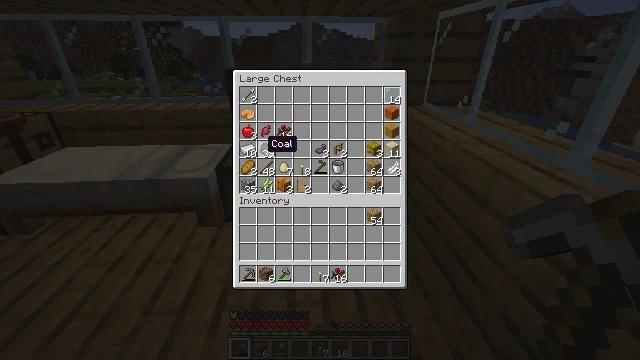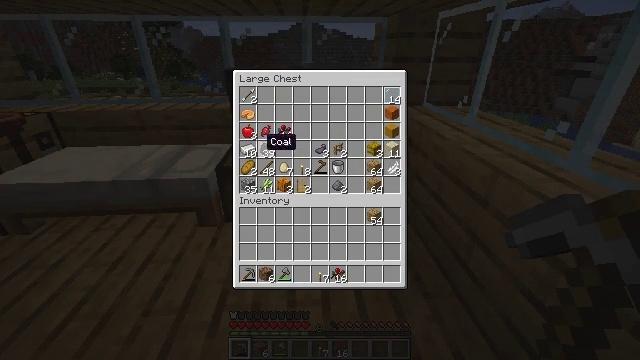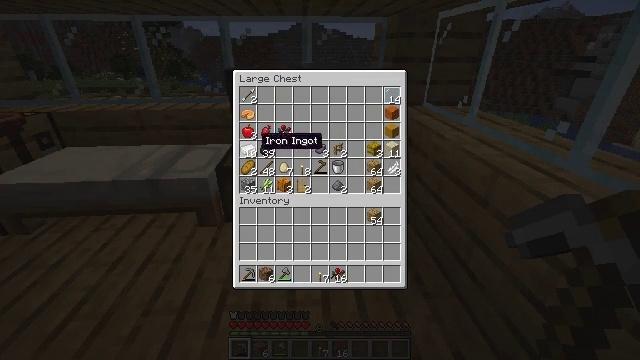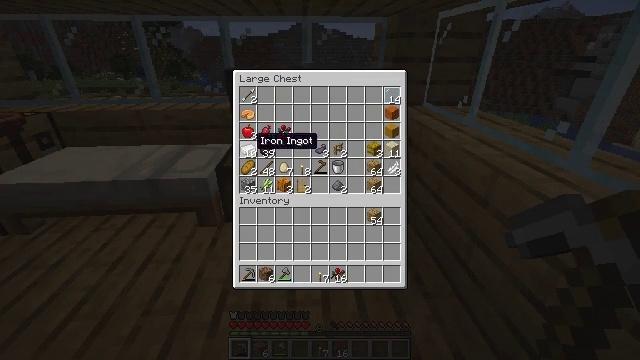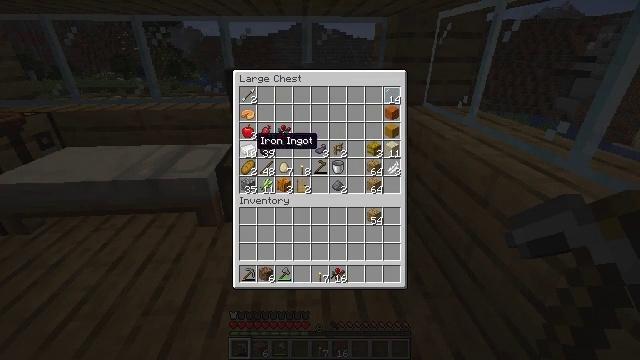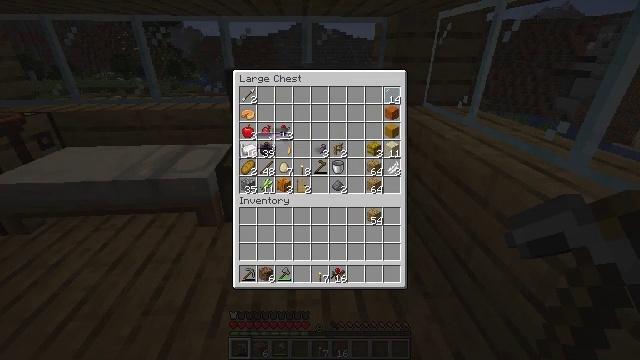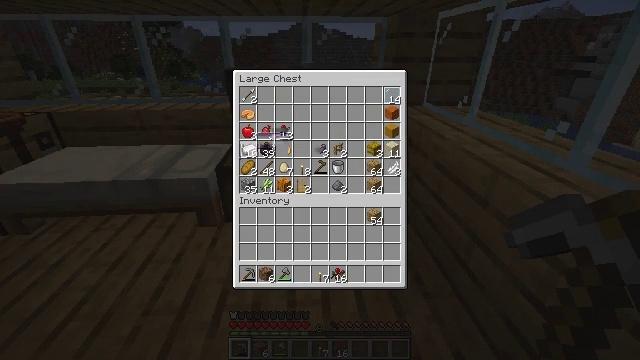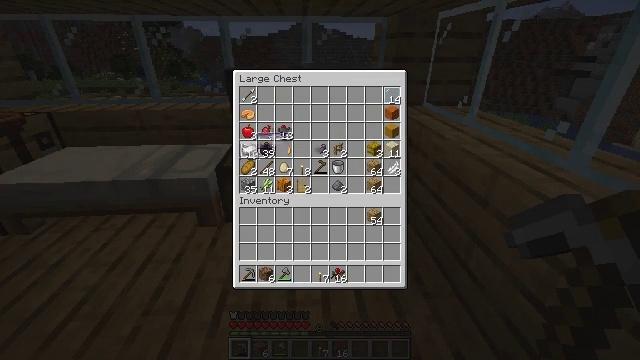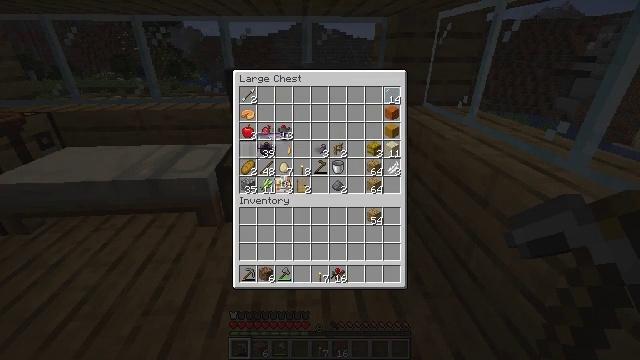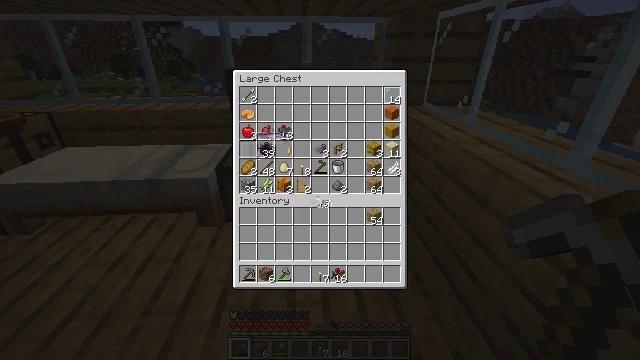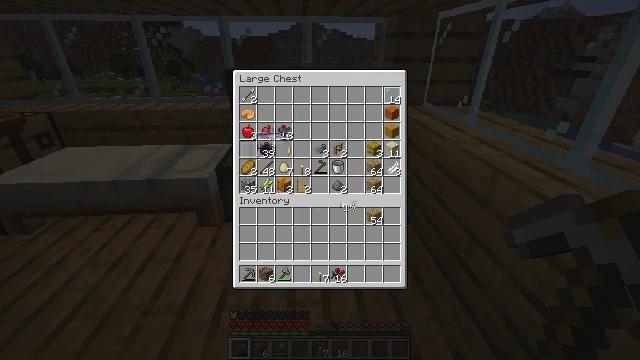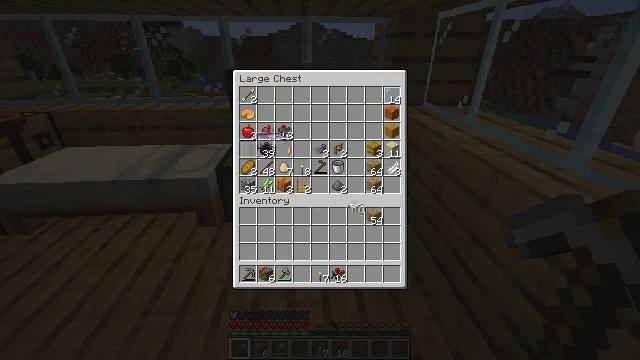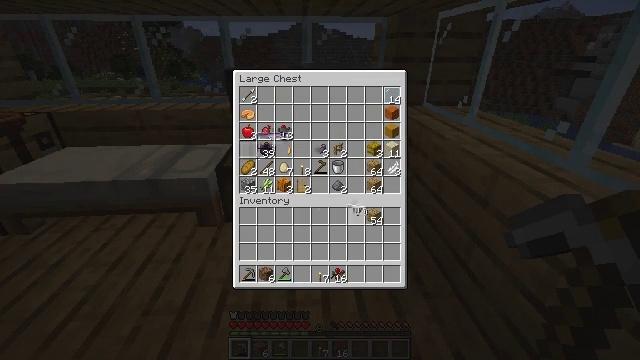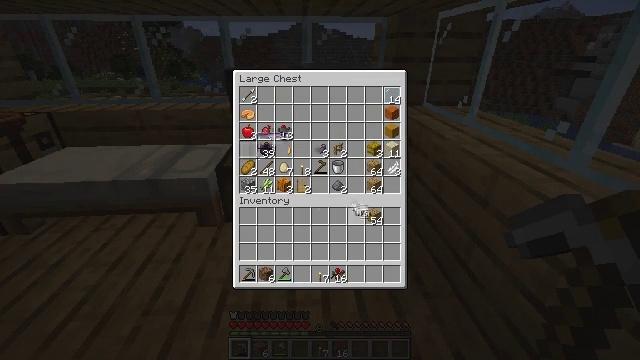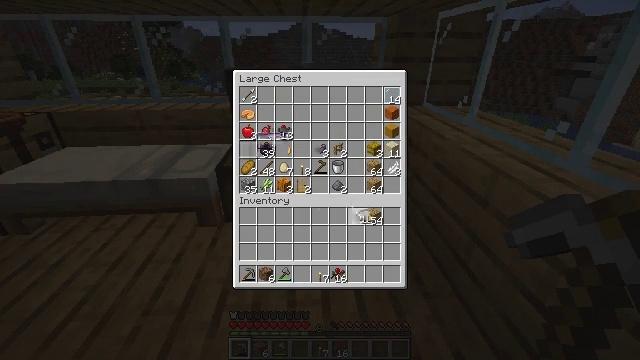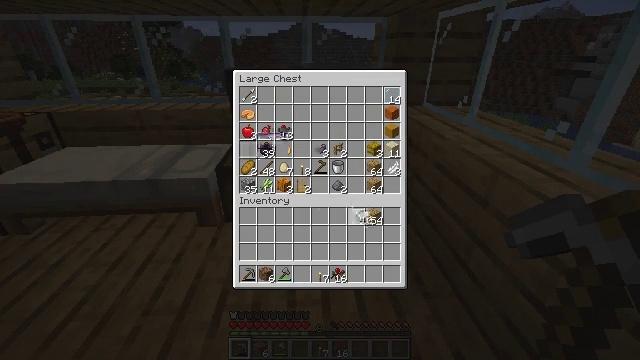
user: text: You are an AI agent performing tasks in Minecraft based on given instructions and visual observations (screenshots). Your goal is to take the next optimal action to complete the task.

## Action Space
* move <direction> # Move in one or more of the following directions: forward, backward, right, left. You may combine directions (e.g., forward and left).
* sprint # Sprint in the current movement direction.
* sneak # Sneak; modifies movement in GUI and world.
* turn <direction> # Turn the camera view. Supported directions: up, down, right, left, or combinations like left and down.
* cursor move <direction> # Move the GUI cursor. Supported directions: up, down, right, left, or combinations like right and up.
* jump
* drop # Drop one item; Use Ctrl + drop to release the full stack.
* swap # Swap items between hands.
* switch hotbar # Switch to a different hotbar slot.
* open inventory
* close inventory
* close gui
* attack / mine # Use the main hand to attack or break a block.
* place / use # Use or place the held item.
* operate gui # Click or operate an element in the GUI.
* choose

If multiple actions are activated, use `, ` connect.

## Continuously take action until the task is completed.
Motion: motion action
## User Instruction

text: Create a shield using the crafting table.
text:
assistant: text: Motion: no_op
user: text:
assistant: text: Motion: no_op
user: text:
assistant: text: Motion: no_op
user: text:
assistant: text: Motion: no_op
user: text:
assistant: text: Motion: operate gui
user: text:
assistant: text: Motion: operate gui
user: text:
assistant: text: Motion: operate gui
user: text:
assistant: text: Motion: cursor move right and down
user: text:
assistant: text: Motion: cursor move right and down
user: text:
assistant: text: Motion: cursor move right
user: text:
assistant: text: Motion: cursor move right
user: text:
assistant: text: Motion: no_op
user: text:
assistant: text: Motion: no_op
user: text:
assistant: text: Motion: no_op
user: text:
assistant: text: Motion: no_op
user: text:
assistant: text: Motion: choose
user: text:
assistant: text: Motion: choose
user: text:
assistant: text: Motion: choose
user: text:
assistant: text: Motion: no_op
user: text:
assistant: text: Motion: no_op
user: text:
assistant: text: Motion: no_op
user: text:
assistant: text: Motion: no_op
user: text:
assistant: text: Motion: cursor move left and up
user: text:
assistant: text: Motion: cursor move left and up
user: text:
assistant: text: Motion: cursor move left and up
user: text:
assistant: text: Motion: cursor move left and up
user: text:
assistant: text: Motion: cursor move left
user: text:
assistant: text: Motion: no_op
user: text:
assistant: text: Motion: no_op
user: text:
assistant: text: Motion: no_op